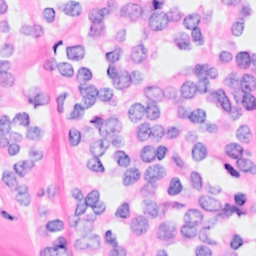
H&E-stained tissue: Breast